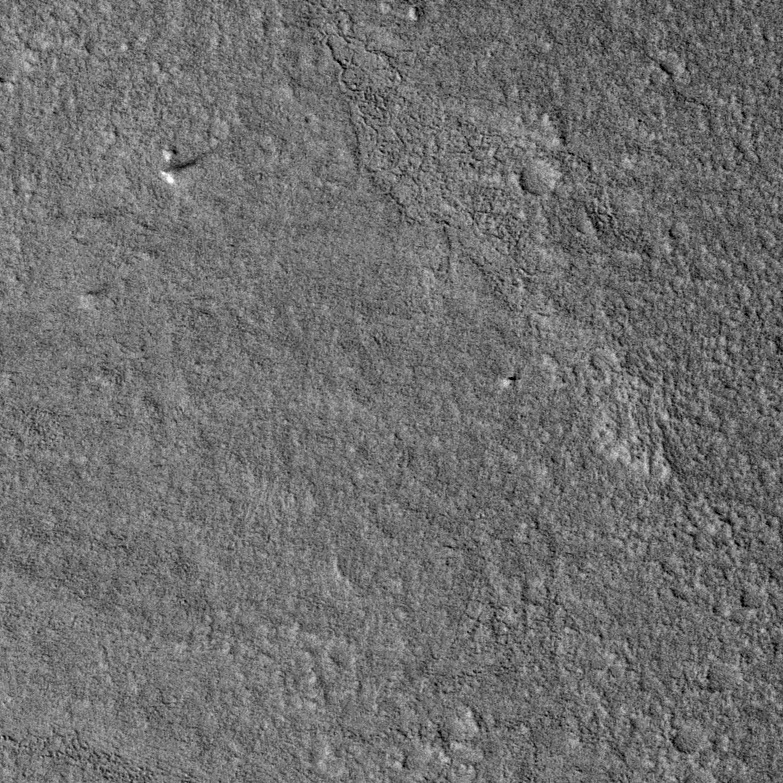
Label: dustdevil